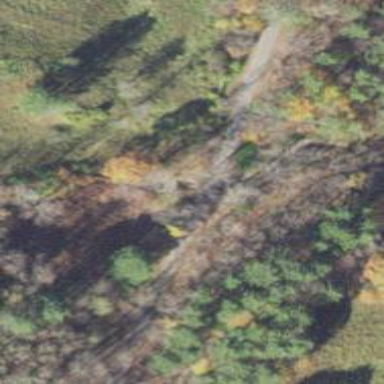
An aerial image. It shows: Track road going over bridge with grade1 tracktype.